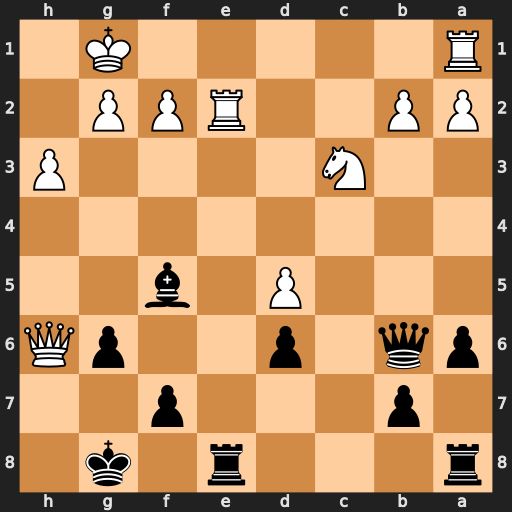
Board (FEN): r3r1k1/1p3p2/pq1p2pQ/3P1b2/8/2N4P/PP2RPP1/R5K1
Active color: b
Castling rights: -
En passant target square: -
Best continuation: Rxe2 Nxe2 Qxb2 Re1 Re8